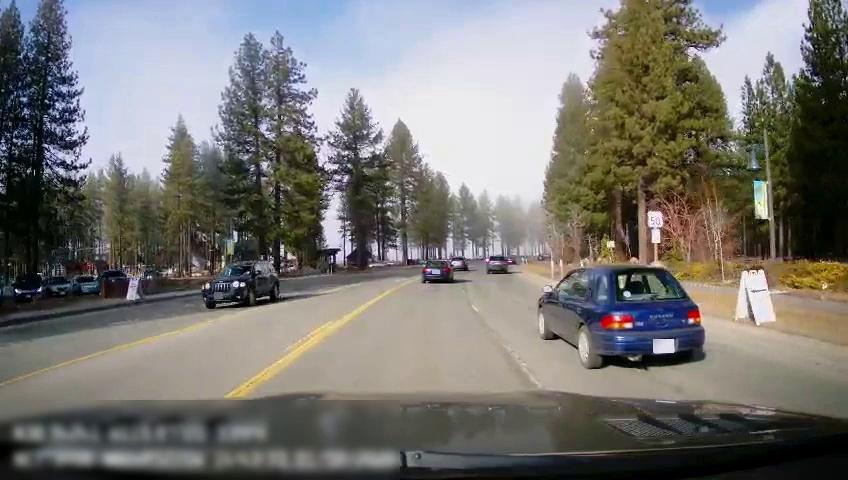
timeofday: Day
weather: Sunny
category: Drivable Space
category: Vehicles | Car
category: Vehicles | Car
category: Vehicles | SUV
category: Vehicles | SUV
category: Vehicles | Car
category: Vehicles | SUV
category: Vehicles | Car
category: Vehicles | Car
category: Vehicles | SUV
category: Vehicles | Car
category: Lanes | Opposite Lane
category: Lanes | Current Lane
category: Lanes | Current Lane
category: Traffic | Signs